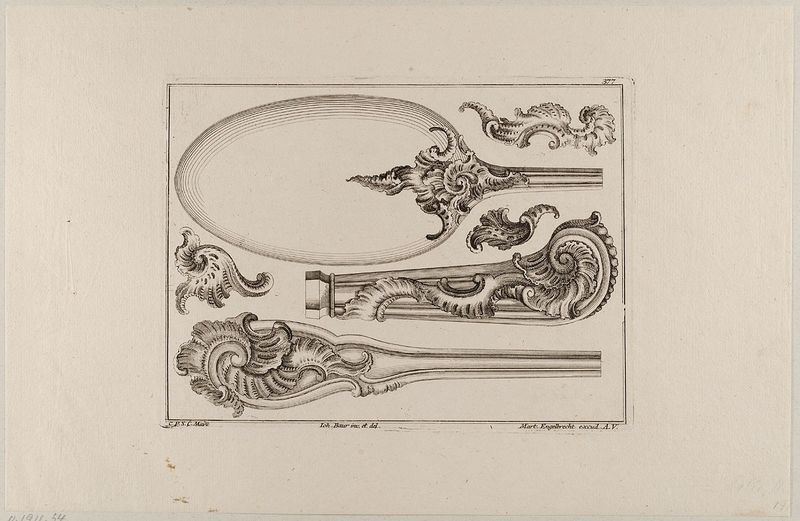
Titel: Ein Essbesteck
Künstler: Martin Engelbrecht
Standort: Hamburg
Institution: Museum für Kunst und Gewerbe Hamburg
Schlagwörter: ornament, barock, rahmen, silber, rokoko, papier, ansicht, studie, grafik, graphik, löffel, verzierung, fotografie, photographie, griff, druck, druckgraphik, schwarz-weiß, druckgrafik, radierung, stich, text, entwurf, kunstgewerbe, schnörkel, besteck, kelle, kunsthandwerk, details, rocaille, martin, style, reproduktionen, industriedesign, druckerzeugnisse, muschelwerk, ornamentstich, vorlageblätter, engelbrecht